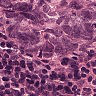
Metastatic tissue present: yes